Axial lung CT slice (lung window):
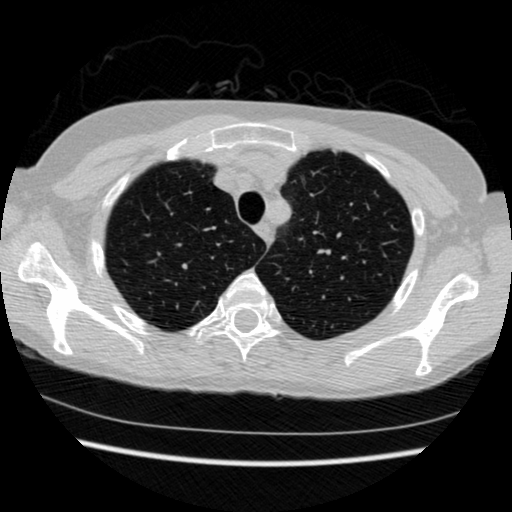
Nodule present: no